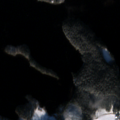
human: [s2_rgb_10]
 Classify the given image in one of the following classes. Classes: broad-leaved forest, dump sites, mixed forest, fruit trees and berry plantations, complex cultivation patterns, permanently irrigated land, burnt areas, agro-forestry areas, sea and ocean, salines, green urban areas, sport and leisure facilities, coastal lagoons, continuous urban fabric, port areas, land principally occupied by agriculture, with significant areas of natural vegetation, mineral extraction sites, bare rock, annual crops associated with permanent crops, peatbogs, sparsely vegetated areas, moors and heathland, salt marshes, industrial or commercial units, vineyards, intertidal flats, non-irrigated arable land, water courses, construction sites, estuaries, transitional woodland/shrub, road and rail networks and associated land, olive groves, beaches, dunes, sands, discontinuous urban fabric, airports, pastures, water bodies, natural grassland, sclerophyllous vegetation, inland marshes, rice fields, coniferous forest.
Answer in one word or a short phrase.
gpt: land principally occupied by agriculture, with significant areas of natural vegetation, coniferous forest, mixed forest, water bodies